Interaction volume radius: 10 \u00c5
Interaction volume height: 35 \u00c5
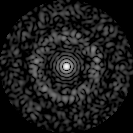
Disorder parameter: 0.8509